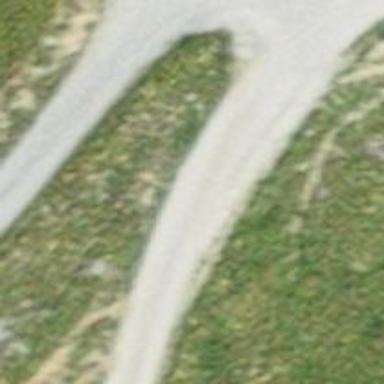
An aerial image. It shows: Track with grade1 tracktype.